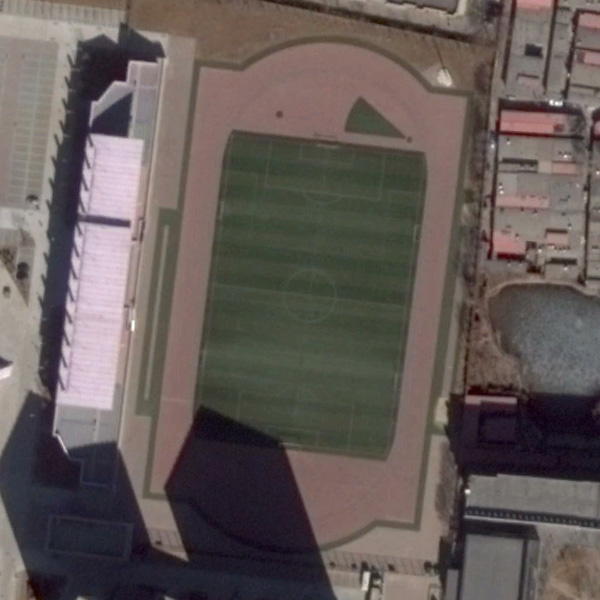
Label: Playground